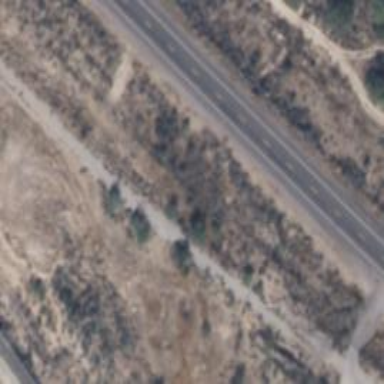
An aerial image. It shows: Track road.